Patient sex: F
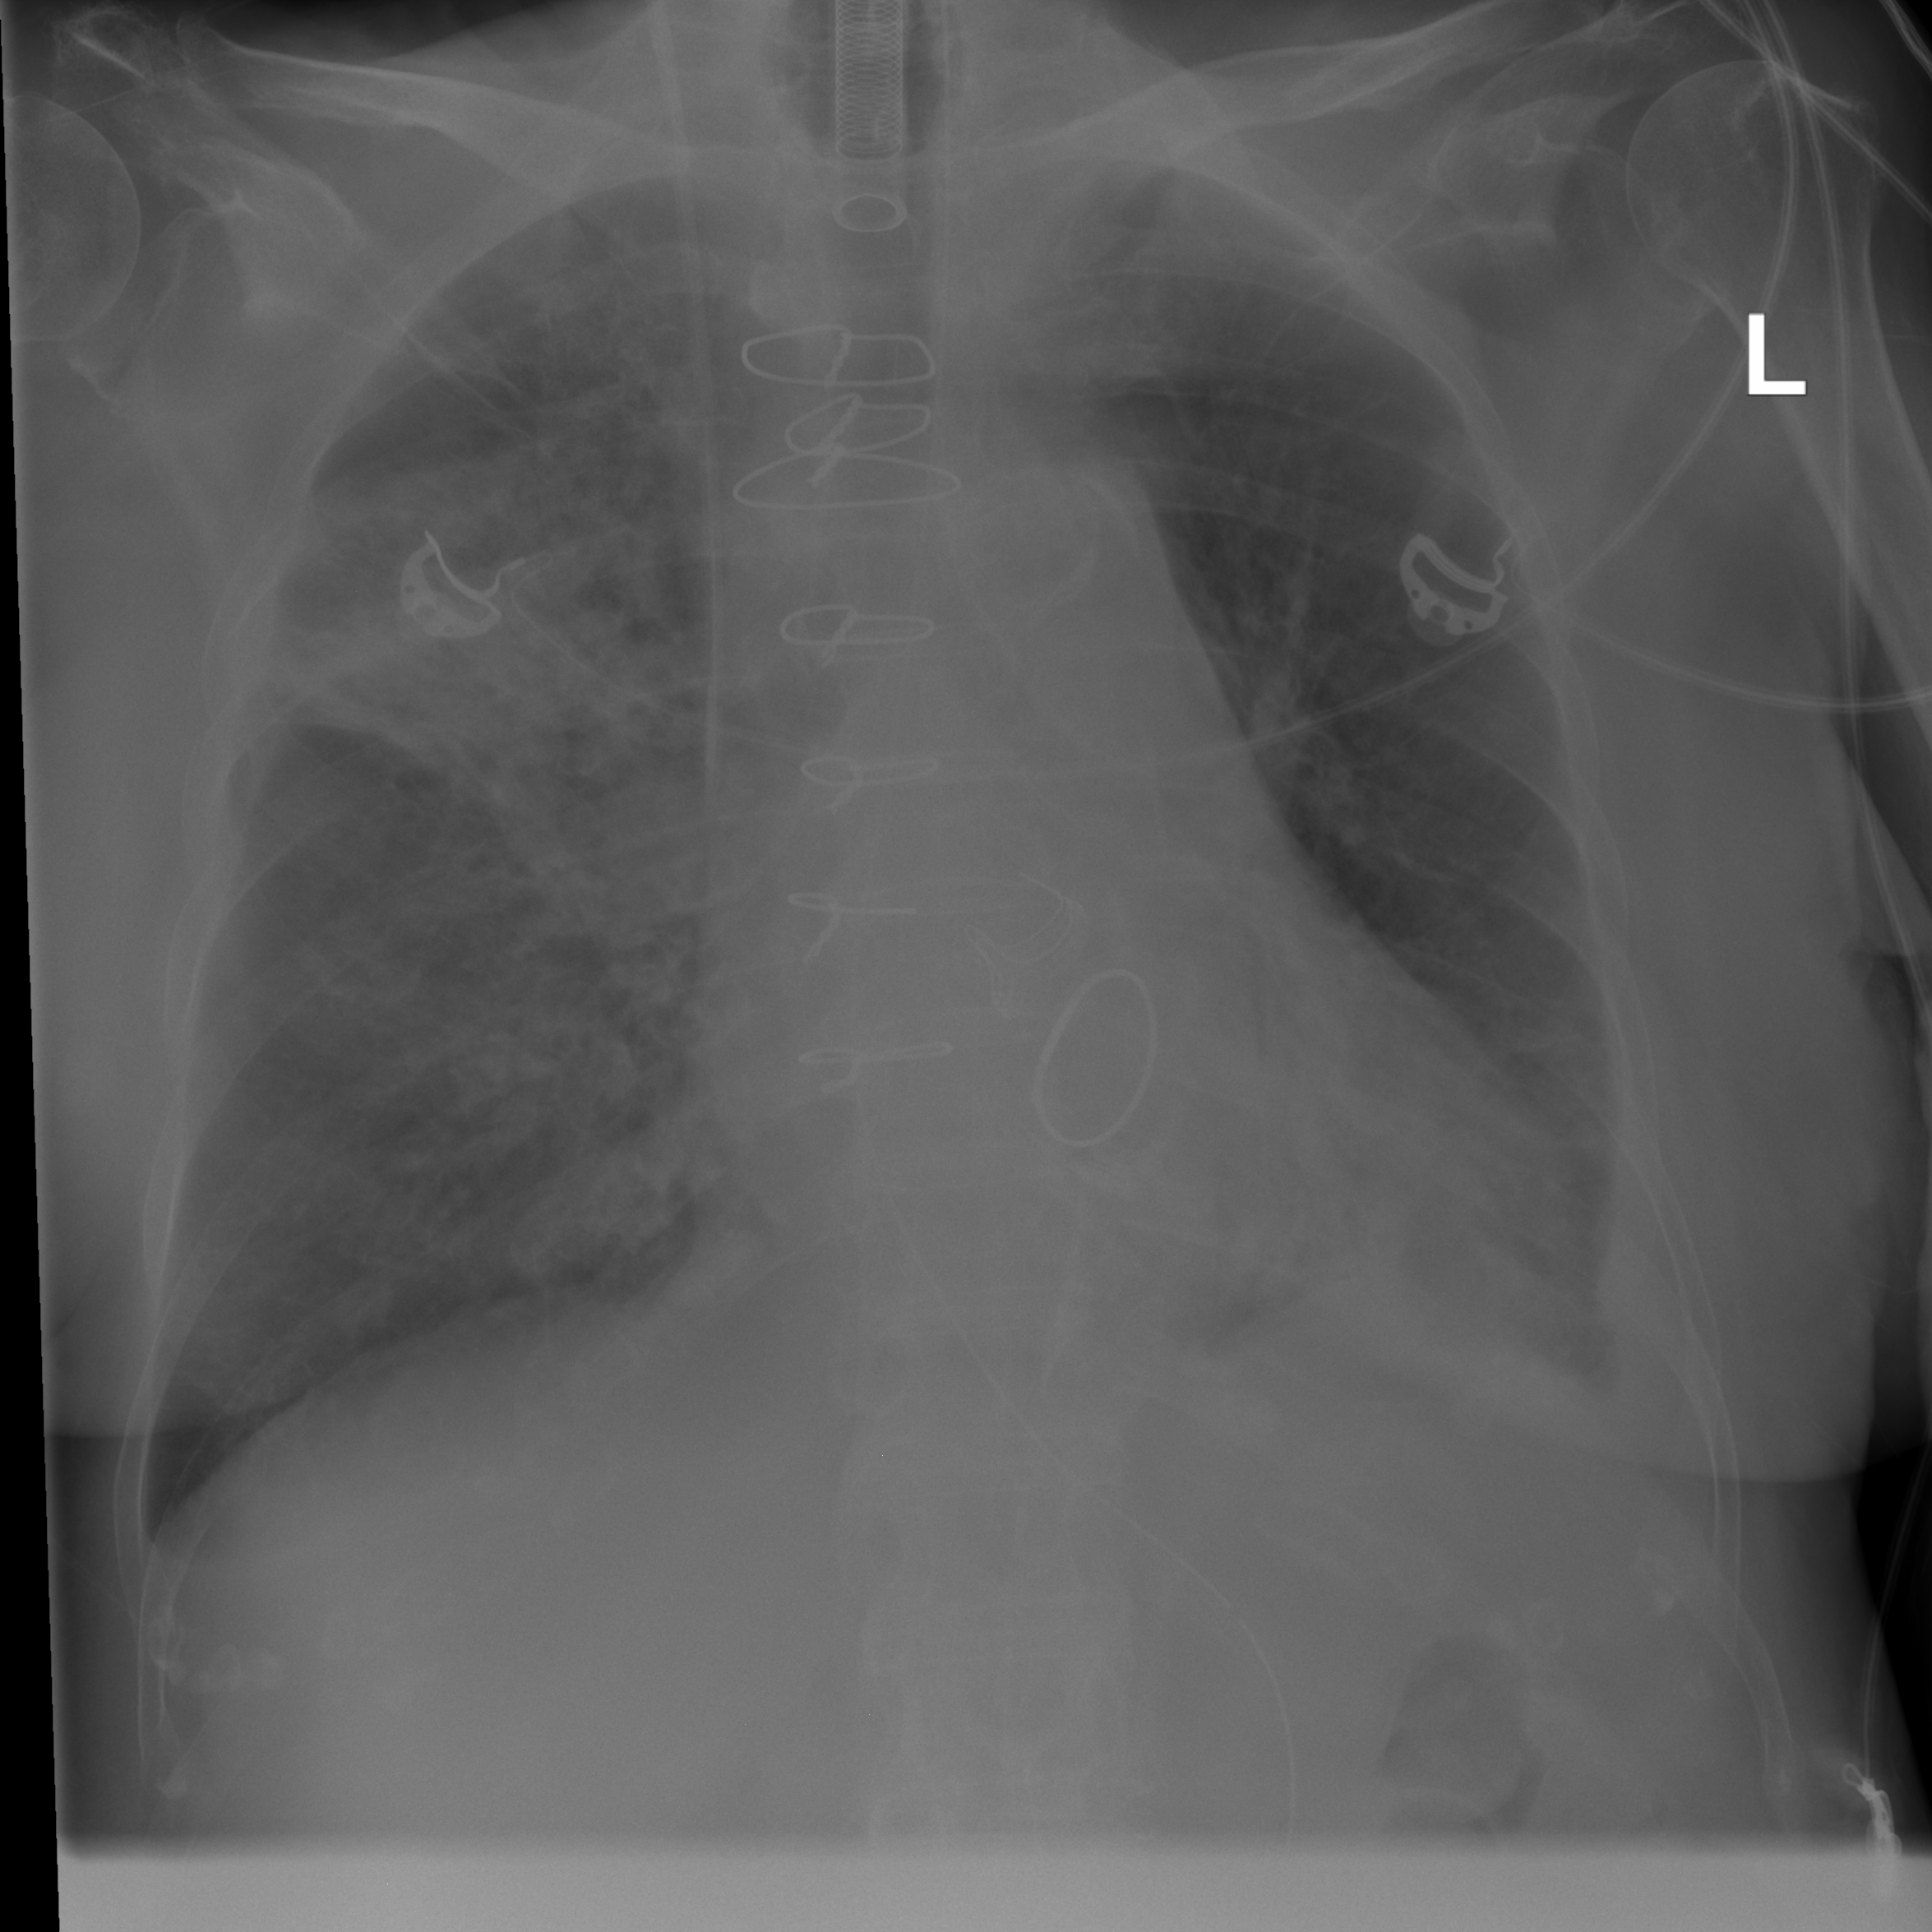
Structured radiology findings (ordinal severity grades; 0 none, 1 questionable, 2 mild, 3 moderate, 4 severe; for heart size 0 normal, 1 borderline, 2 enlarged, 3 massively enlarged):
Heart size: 2
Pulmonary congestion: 0
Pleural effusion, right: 1
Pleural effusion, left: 2
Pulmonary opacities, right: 3
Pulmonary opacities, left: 2
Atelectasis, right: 0
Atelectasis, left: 2